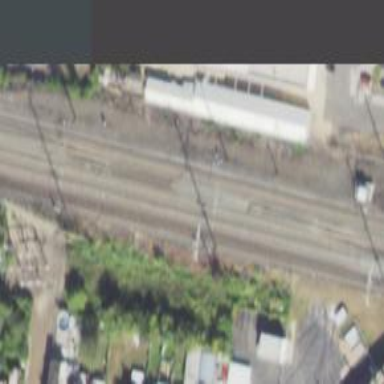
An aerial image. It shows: Railway with electrified contact lines.